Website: apple
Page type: payment
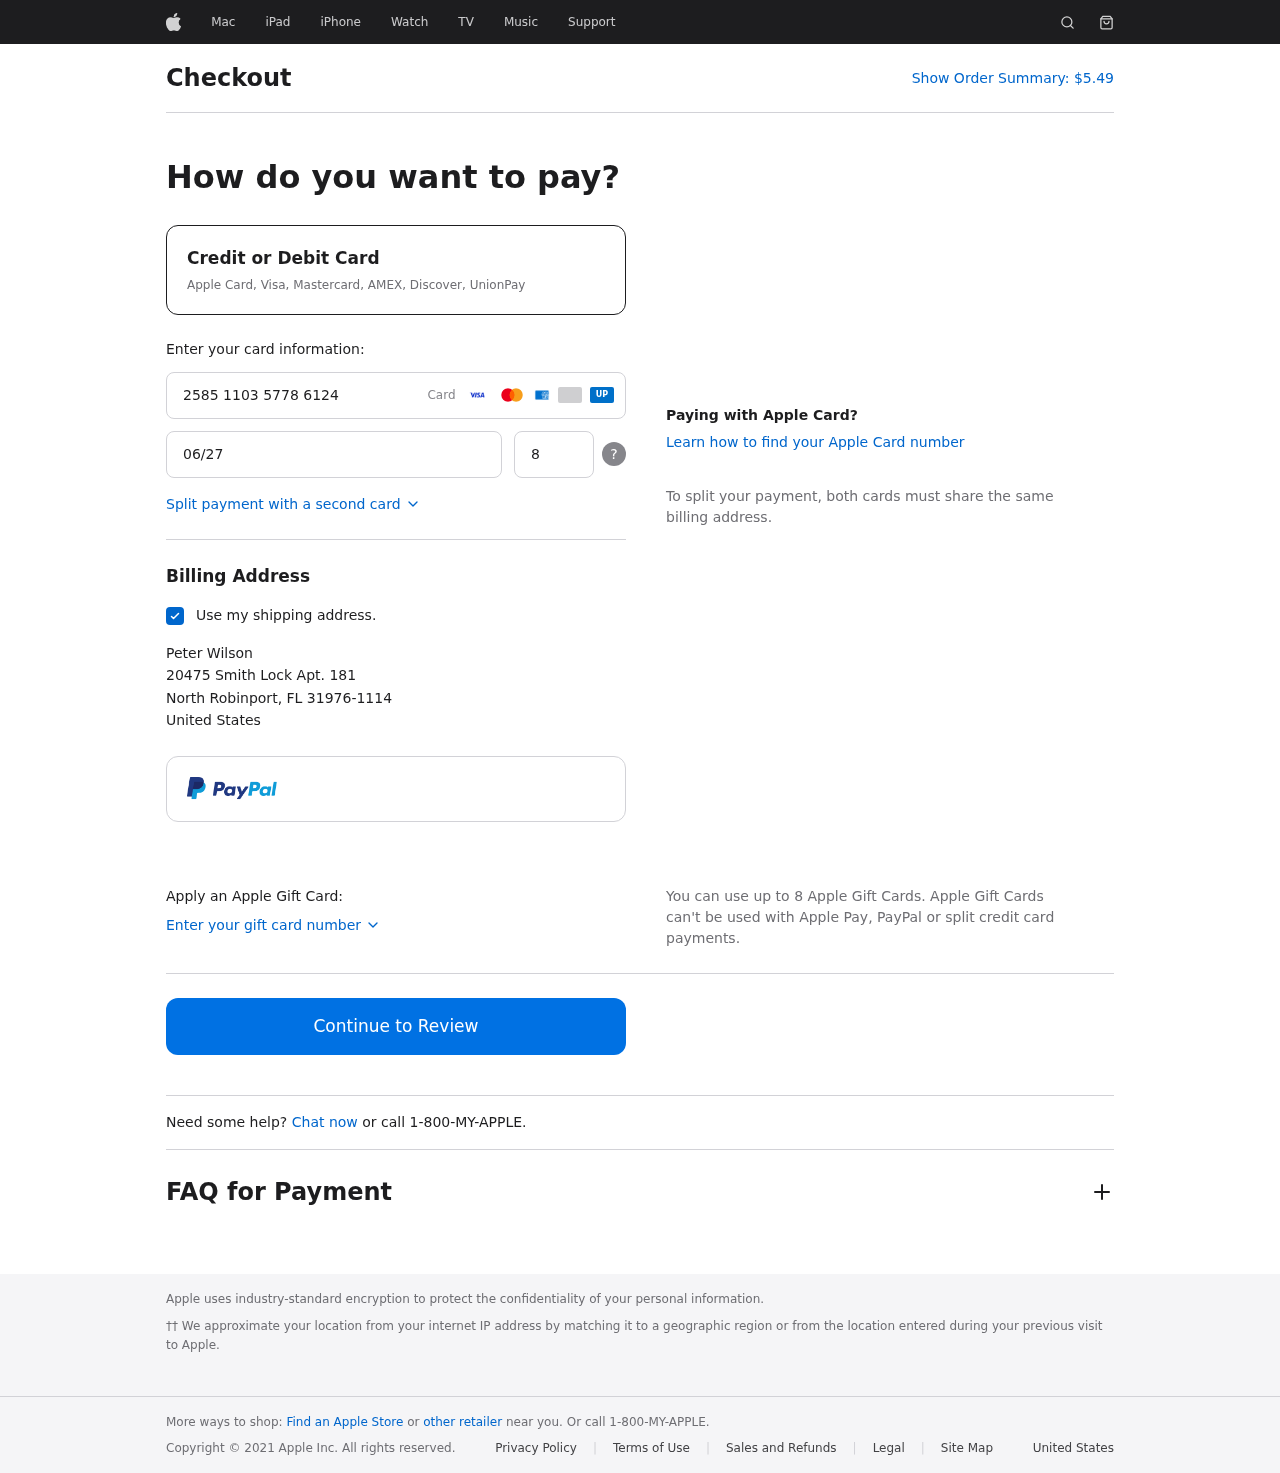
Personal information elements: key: PII_CARD_CVV
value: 867
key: PII_CARD_EXPIRY
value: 06/27
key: PII_CARD_NUMBER
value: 2585 1103 5778 6124
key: PII_CITY
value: North Robinport
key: PII_COUNTRY
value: United States
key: PII_FULLNAME
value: Peter Wilson
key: PII_POSTCODE_FULL
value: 31976-1114
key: PII_STATE_ABBR
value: FL
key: PII_STREET
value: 20475 Smith Lock Apt. 181
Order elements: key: ORDER_TOTAL
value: $5.49